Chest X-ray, AP view. Patient: 22 years old, sex M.
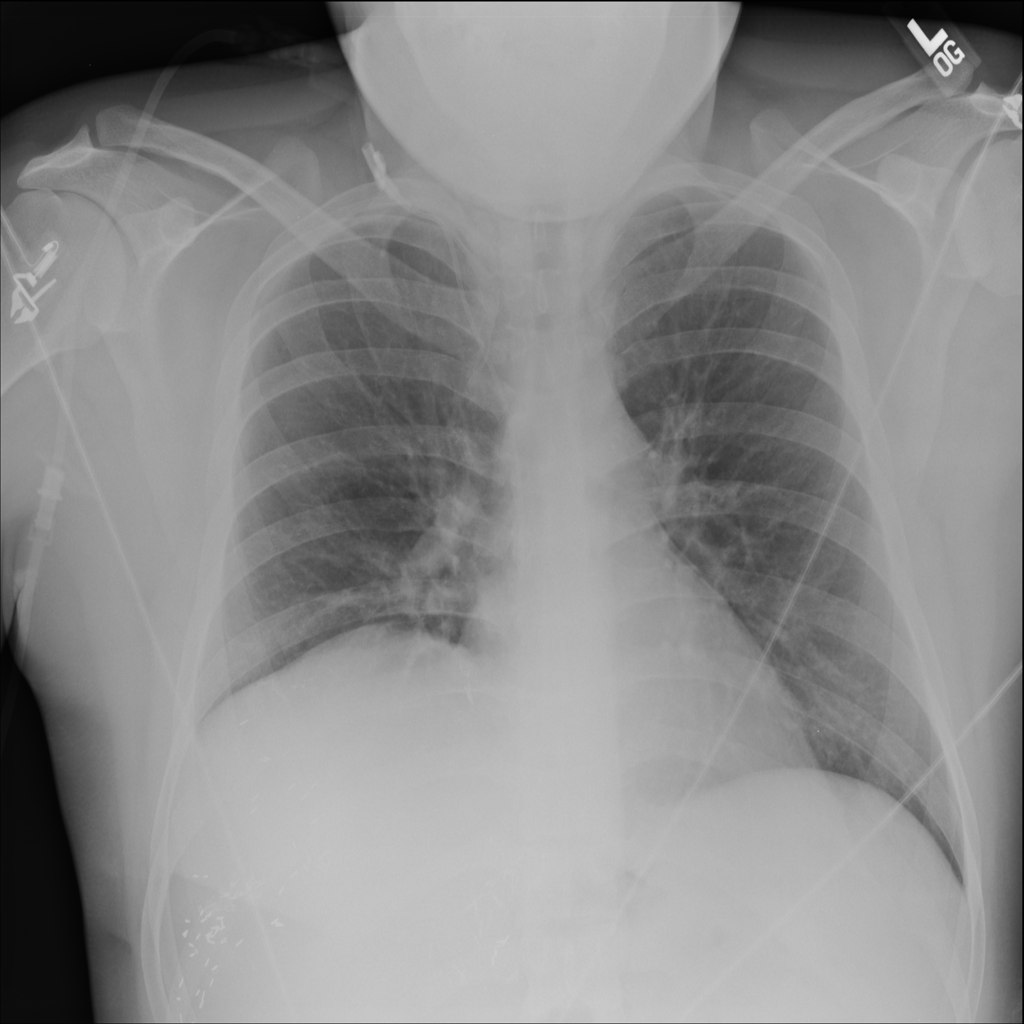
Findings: No Finding